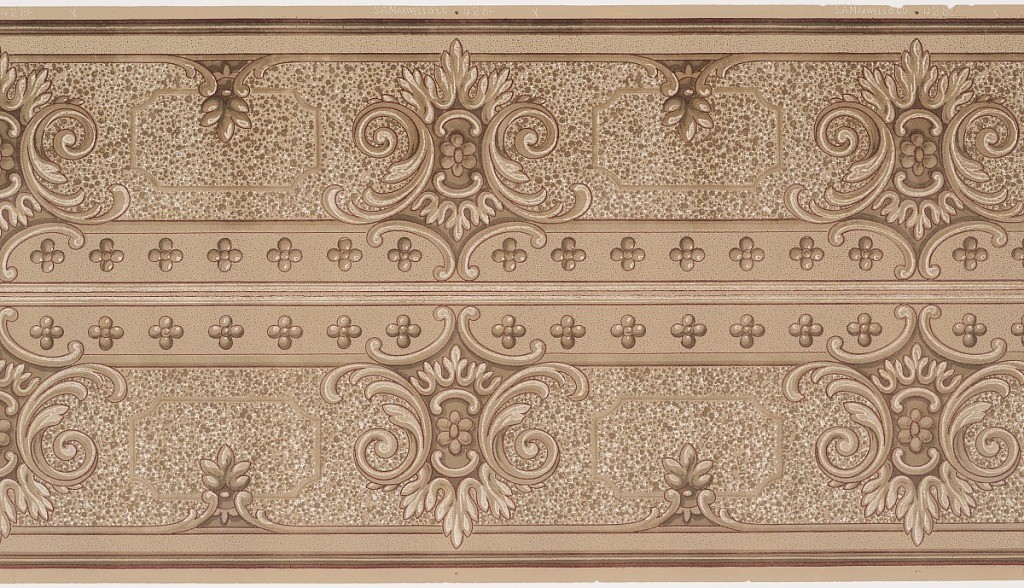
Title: Frieze
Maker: Maxwell & Co., S.A., Chicago, Illinois, USA
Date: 1905–1915
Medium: Machine-printed paper
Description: Horizontal shapes filled with quatrefoils and c-scrolls. Motifs made up of c-curves, flowers and acanthus leaves, against speckled ground. Printed in brown and white. Two borders printed across the width.